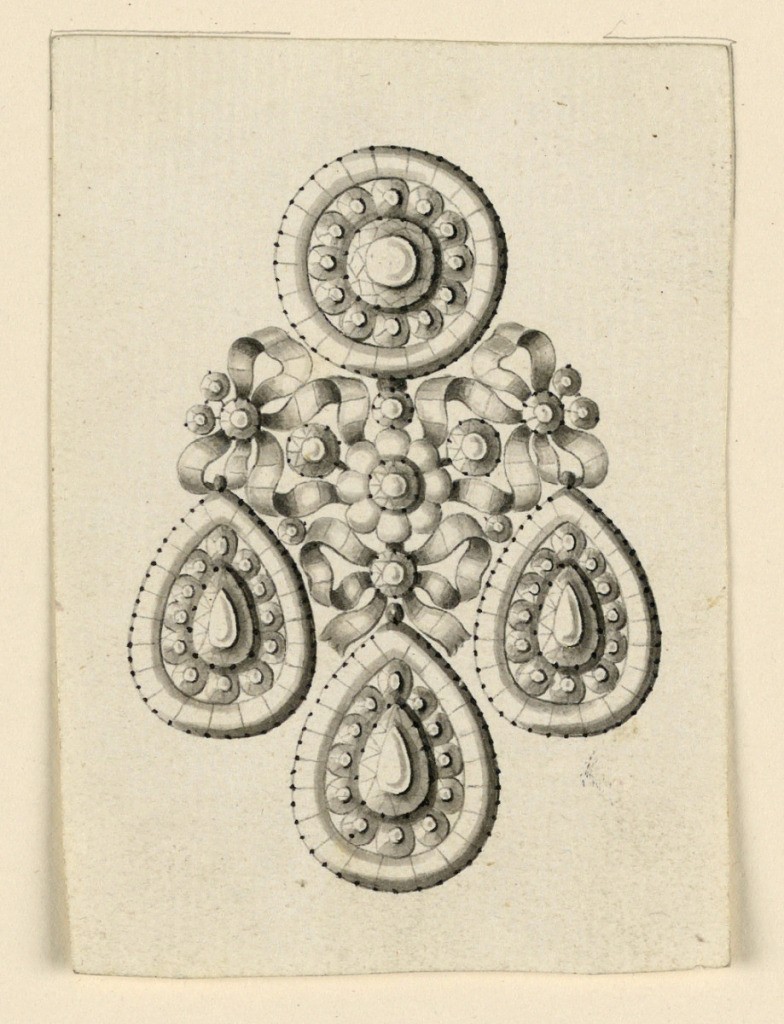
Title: Design for an Earring
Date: late 18th century
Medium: Pen and black ink, brush and gray watercolor on light green paper
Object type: Drawing
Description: Jewelry design for an earring, a disk above and three drops below. The central part being mainly composed of three knots, disposed around the blossom in the middle.